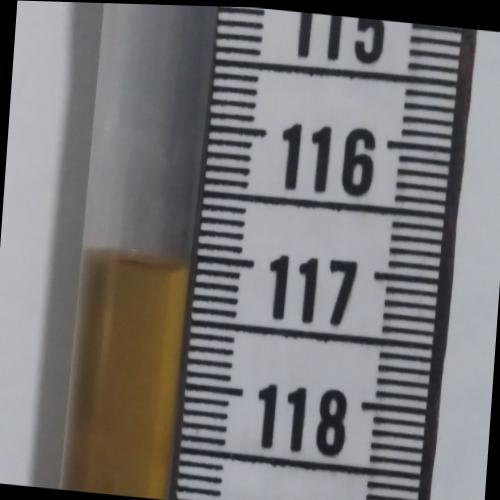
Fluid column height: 117.1 cm